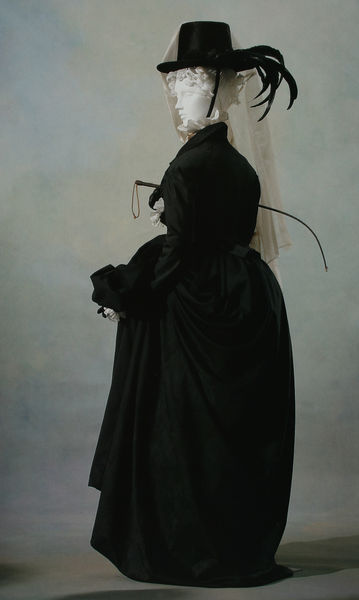
Titel: Reitanzug
Standort: Kyoto (Japan)
Institution: Kyoto Costume Institute
Schlagwörter: dunkel, feder, hand, schatten, weiß, frau, geste, grau, handschuh, handschuhe, hell, hut, kleid, licht, marmor, mitte, nase, profil, schwarz, stirn, dame, schleier, tuch, mode, rock, zylinder, jacke, mütze, wand, arm, augen, falten, federn, gesicht, kleidung, kragen, lang, leinen, stehen, trauer, ärmel, boden, auge, gewand, haare, kostüm, mantel, pose, stoff, stoffe, tücher, kinn, kontrast, locke, locken, schulter, schultern, seide, skulptur, reiten, reiterin, reitkostüm, taille, japan, modell, tüll, silhouette, witwe, robe, faltenwurf, rüschen, abendkleid, foto, fotografie, photographie, porzellan, linie, seite, peitsche, tasche, puppe, ausgehen, photo, tracht, biedermeier, farbfoto, hüfte, reitkleid, federschmuck, gewebe, textil, rute, taft, schlaufe, korsage, reifrock, anziehen, gaze, schmucklos, sissi, gerte, frua, atelieraufnahme, photot, kyoto, hutfeder, schattem, schwarzes kleid, reit..., sisi, trench, ut